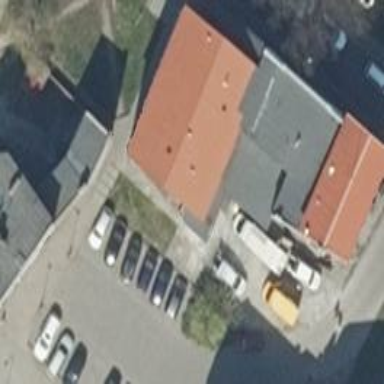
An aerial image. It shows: Post office.